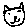
Label: cat